Question: I have a 'bar chart' from 'chart.js' with two datasets, when the values from the datasets are far from each other, it displays normally. But when they are close to each other the value from the second dataset is not displayed
'''
const options = {
scales: {
xAxes: [{
barPercentage: 0.1,
categoryPercentage: 0.1,
barThickness: 20,
maxBarThickness: 8,
minBarLength: 7,
gridLines: {
offsetGridLines: true
}
}]
}
};
const data = {
datasets: [{
label: '# of applications',
data: [30],
backgroundColor: [
'rgba(255, 99, 132, 0.2)'
],
borderColor: [
'rgba(255, 99, 132, 1)'
],
borderWidth: 1
},{
label: '# of interviews',
data: [29],
backgroundColor: [
'rgba(54, 162, 235, 0.2)'
],
borderColor: [
'rgba(54, 162, 235, 1)'
],
borderWidth: 1
}]
}
'''
When i put 30 in the first dataset and 29 in the second one i only see the first one

When i put 30 in the first dataset and 4 in the second one it works fine, the problem starts after 9 (so 10, 11, etc)
<URL>
<URL>
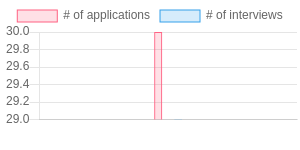
Answer: The y-axis starts at '29' so the 'missing' value, also '29', has a height of zero.
Add the following option to start the scale at zero:
'''
yAxes: [{
ticks: {
beginAtZero: true
}
}]
'''